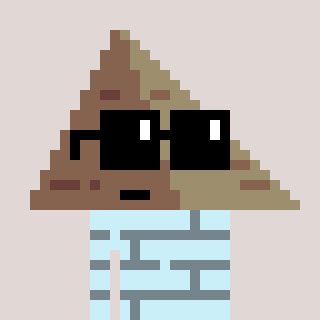
a pixel art character with square black sunglasses, a pyramid-shaped head and a cold-colored body on a warm background